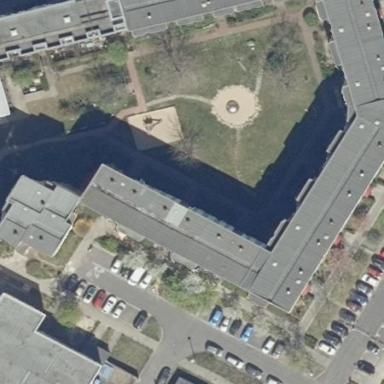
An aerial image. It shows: Flat-roofed apartment building.